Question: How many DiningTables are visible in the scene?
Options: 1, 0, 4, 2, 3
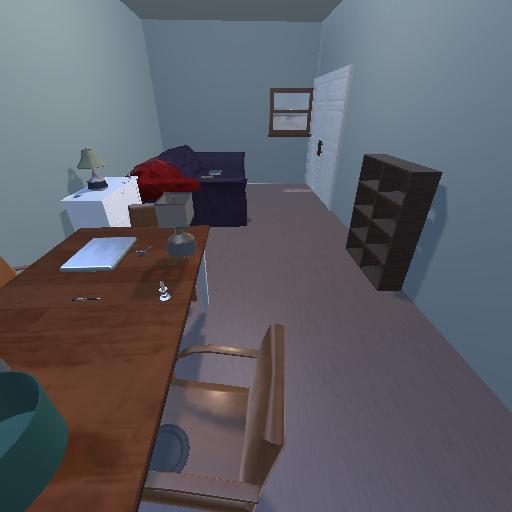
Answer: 1